Question: I have started experiencing a performance issue, particularly after upgrading to version 2.2.0.
With more complicated pages, which use sever different hubs, it can take up to 30 seconds to initiate a connection:
'''
[16:20:35 GMT+0100 (GMT Daylight Time)] SignalR: serverSentEvents transport connected. Initiating start request.
[16:21:05 GMT+0100 (GMT Daylight Time)] SignalR: The start request succeeded. Transitioning to the connected state.
'''
To demonstrate the issue, I have created a test page, which only uses one hub. I call a server method on the hub and only retrieve one int value, without doing any database calls or any complicated calculations.
'''
define(["knockout", "jquery", "signalr"],
function (ko, $) {
function SignalRTestViewModel() {
var self = this;
var connection = $.connection.dashboardHub;
self.init = function () {
connection.server.signalRTest();
};
self.test = ko.observable();
connection.client.populateSignalRTest = function (test) {
self.test(test);
};
}
return SignalRTestViewModel;
})
'''
It still takes 2-3 seconds to initiate the connection and another 2 seconds to retrieve just that one int value.

The issue is the same for different transport methods (serverSentEvents, longPolling) and exists in all browsers.
I'm not too sure how to narrow down the issue and what can be causing those delays. Any help will be appreciated.
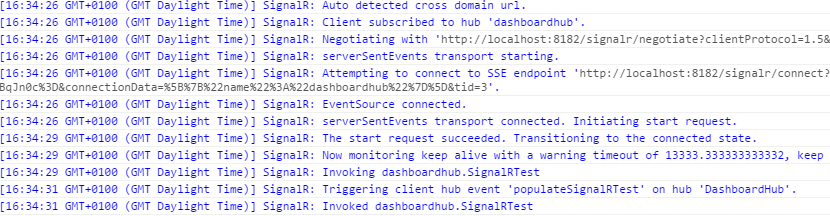
Answer: After a lot of debugging I found out that one of the dependencies, which was being resolved in quite a few of my services, was verifying Lucene search index every time it was resolved (which was completely unnecessary).
Commented it out and everything seems OK.